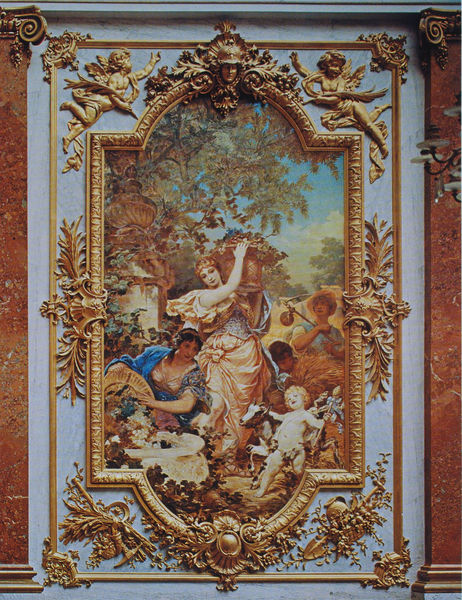
Titel: Nährstand
Künstler: Ludwig Lesker
Standort: Herrenchiemsee
Institution: Neues Schloss, Prunktreppe
Schlagwörter: baum, blau, blätter, dunkel, flügel, gemälde, himmel, laub, mann, nackt, schatten, weiß, wolken, bäume, frauen, gelb, grün, landschaft, menschen, äste, blumen, braun, brust, bunt, fenster, frau, haar, hell, hut, kleid, licht, marmor, orange, pfeiler, schwarz, säule, säulen, zeichnung, ölbild, blüten, obst, rot, schal, tier, tiere, tuch, fest, malerei, ornament, wand, arm, barock, rahmen, tragen, bild, füllhorn, erde, feld, natur, gold, tücher, decke, kind, rokoko, rosa, wald, arbeit, brunnen, kinder, engel, frucht, früchte, garten, krug, putte, putto, trauben, schärpe, sommer, bilderrahmen, stab, bündel, ernte, korn, körbe, sammeln, ähre, herbst, baby, pilaster, wein, strohhut, dekor, ornamente, verzierung, wandgemälde, wandmalerei, muse, korb, stuck, foto, fotografie, gefäß, schaf, vergoldet, erdboden, stof, helm, allegorie, personifikation, kapitelle, kapitell, girlanden, verziert, weintrauben, schultertuch, ionisch, bacchus, wanderer, nymphe, venus, wolkne, fresko, bottich, golden, ähren, arkadien, amor, putten, wandbild, jahreszeit, hirte, putti, ziege, verzierungen, weinlese, ziegen, groteske, lisenen, and, weinreben, pilater, ernten, ausgiessen, bringen, eingerahmt, ernste, goldstuck, jahreszeiten, korbträgerin, kornbündel, stuckfassung, ährenbündel, scheinarchitektur, arabesque, bacchanten, fenstet, betrunkene engel